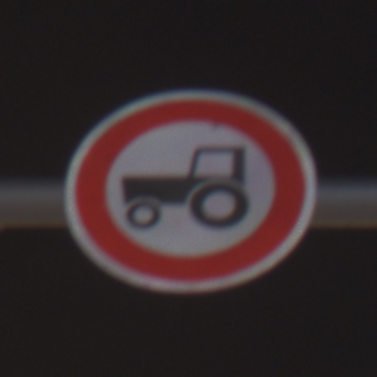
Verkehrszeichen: VerbotKraftfahrzeugeZuegeNichtSchneller25
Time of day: Night
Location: Outdoor (Urban)
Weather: Overcast
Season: Winter
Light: Artificial